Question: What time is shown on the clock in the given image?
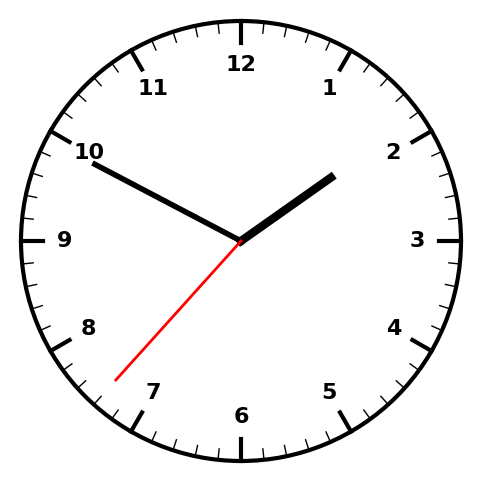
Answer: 01:49:37